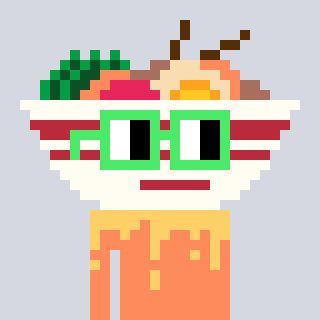
a pixel art character with square light green glasses, a noodles-shaped head and a peachy-colored body on a cool background